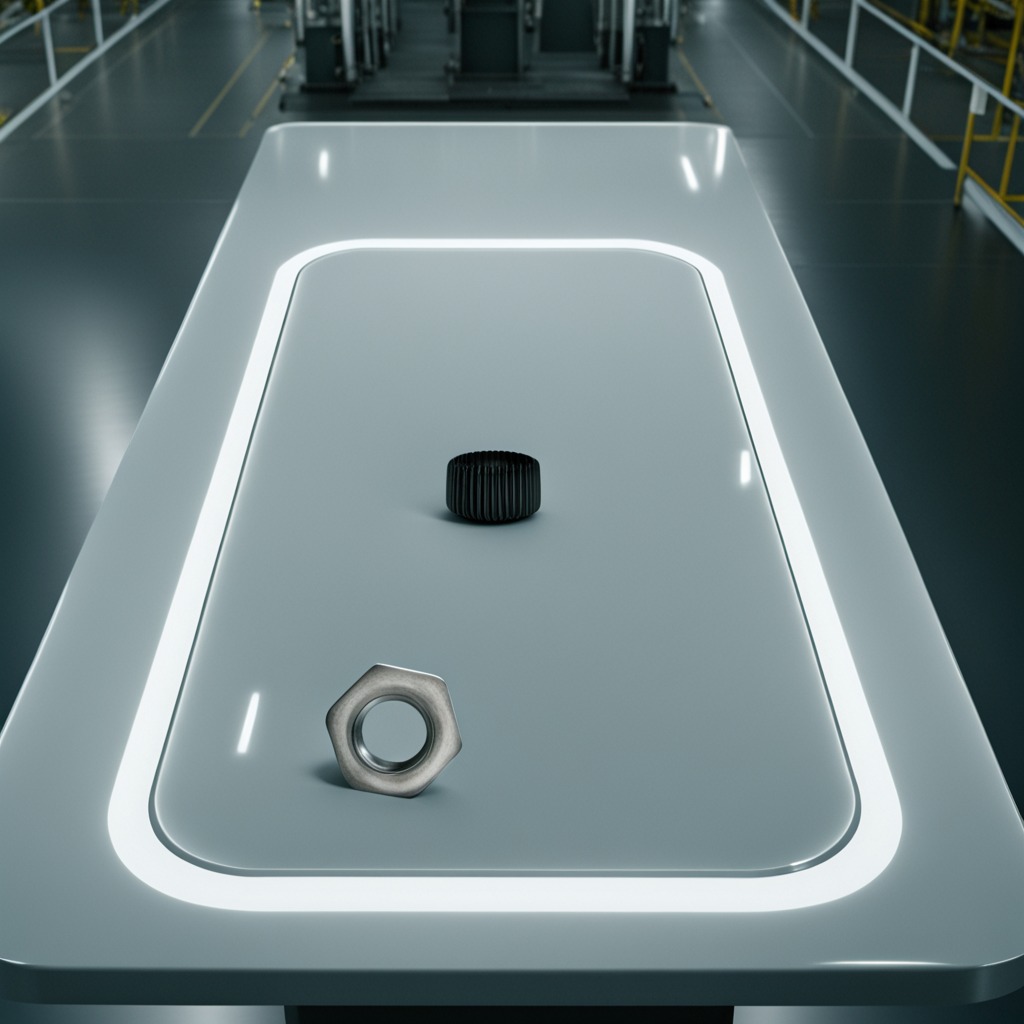
A metal nut is lying on a high-gloss table in a ship maintenance bay industrial lighting.